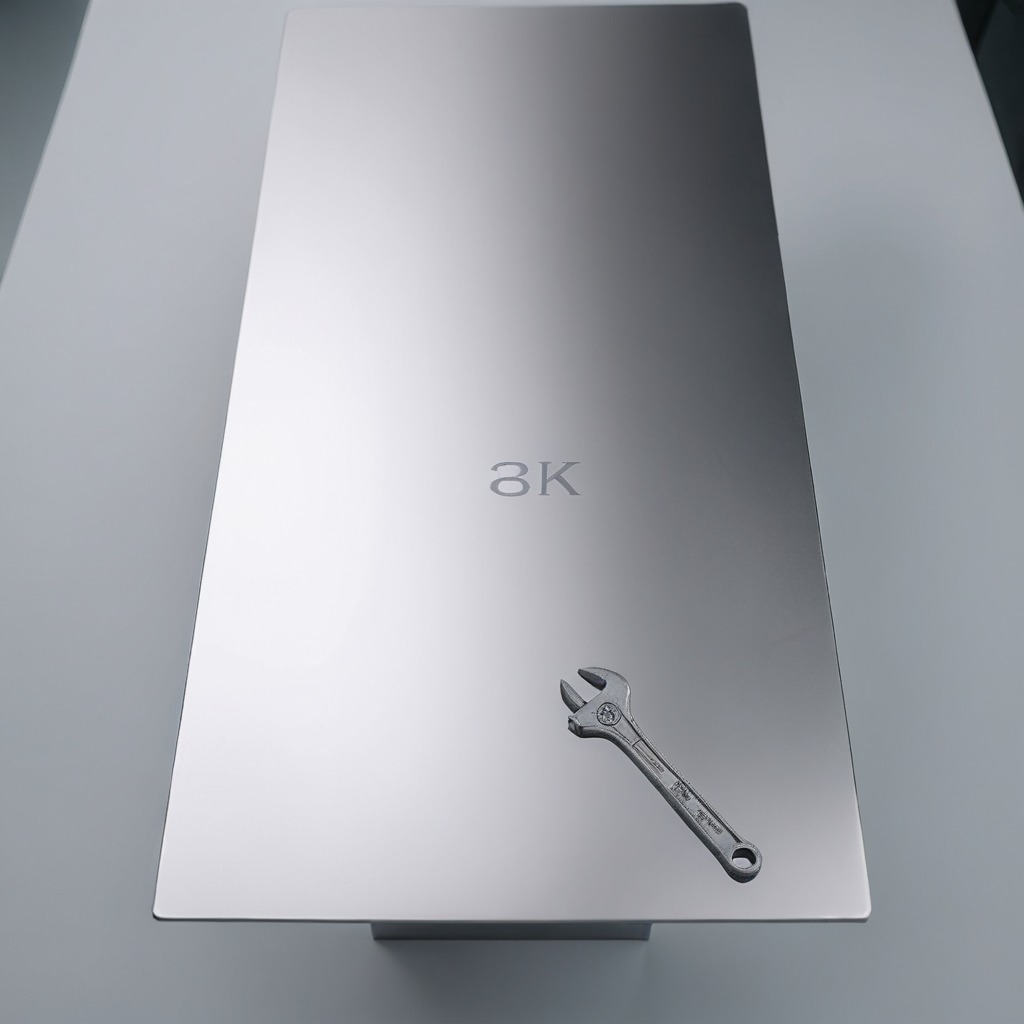
An wrench is lying on the stainless steel table in a high-end prototyping lab.